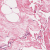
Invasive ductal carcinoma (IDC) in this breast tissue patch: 0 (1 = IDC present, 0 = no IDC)